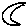
Label: moon